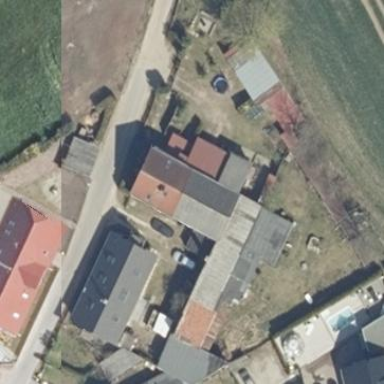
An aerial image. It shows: Detached building with gabled roof. The building's color is #a3a3a1.